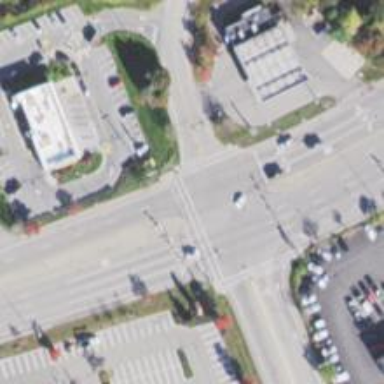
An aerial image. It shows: Primary highway with separate asphalt sidewalk.